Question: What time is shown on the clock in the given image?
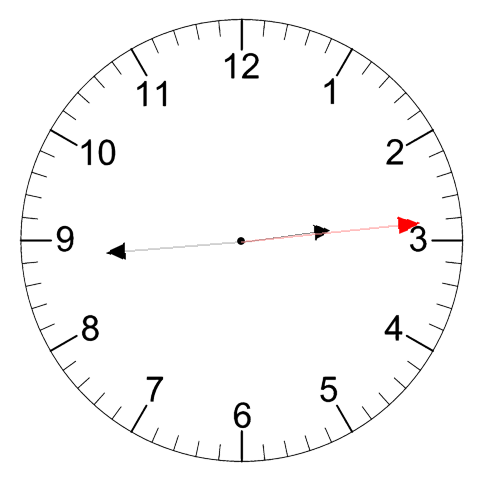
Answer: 02:44:14